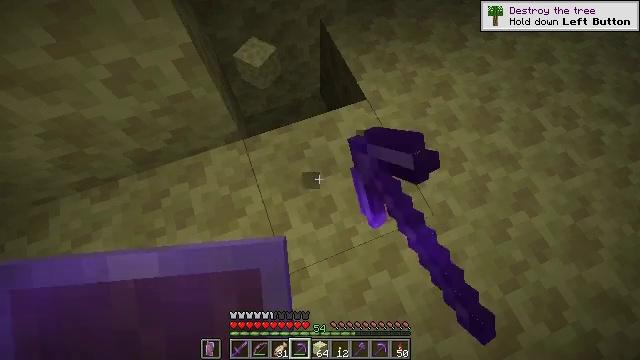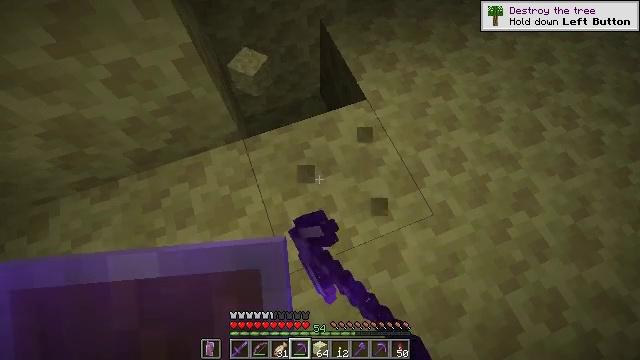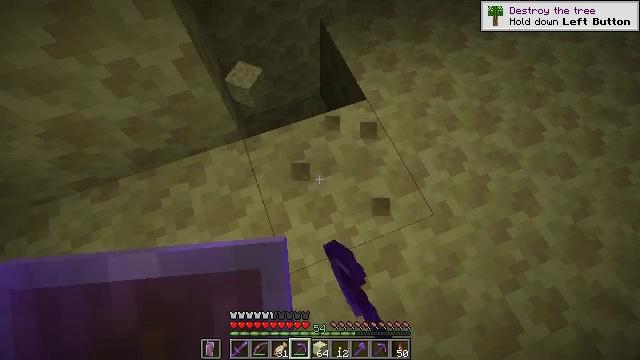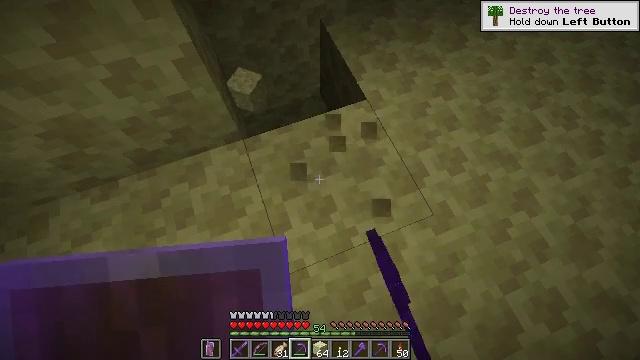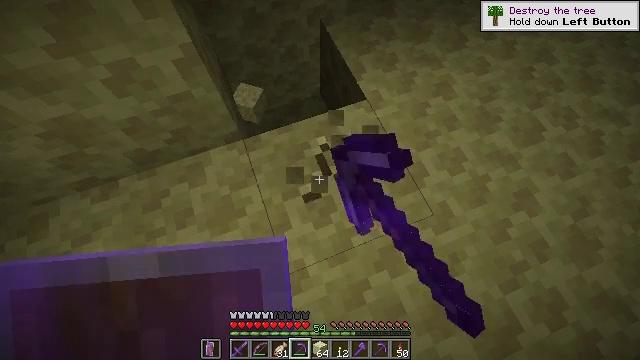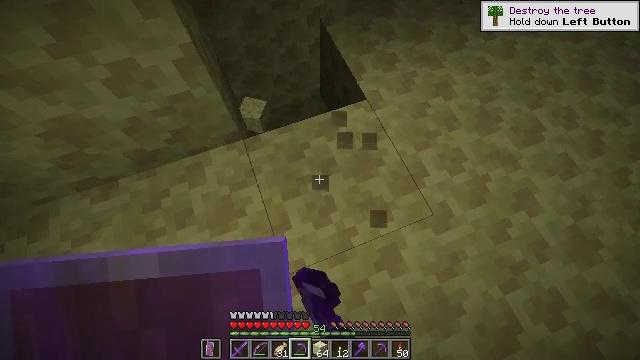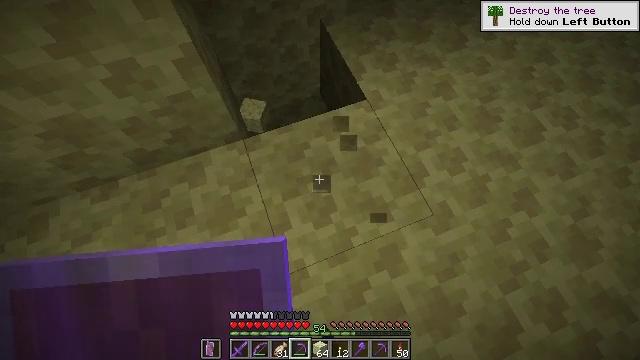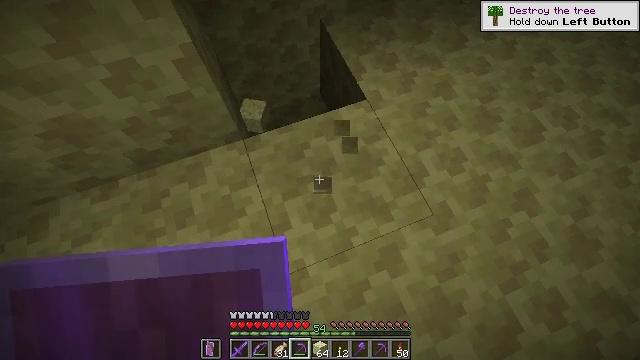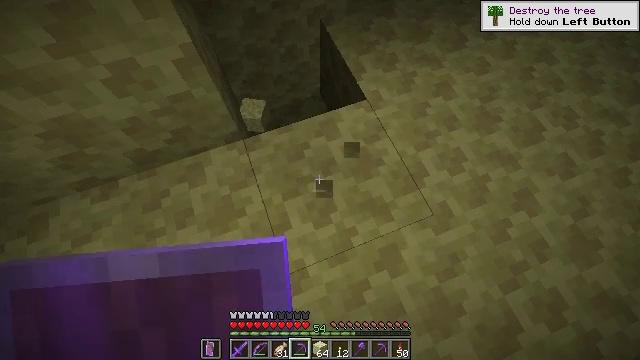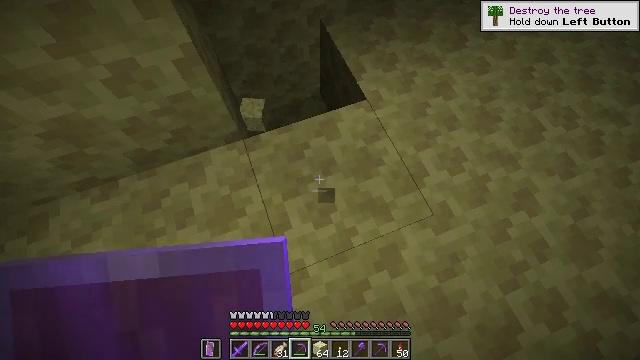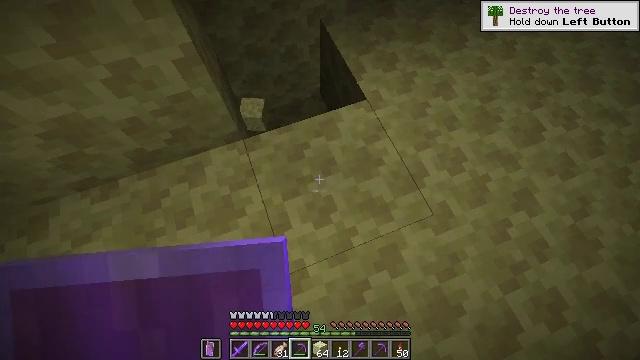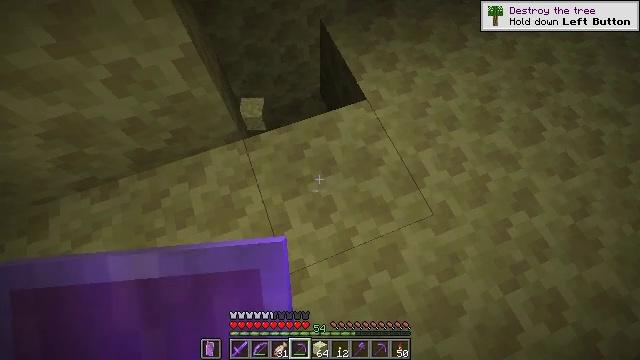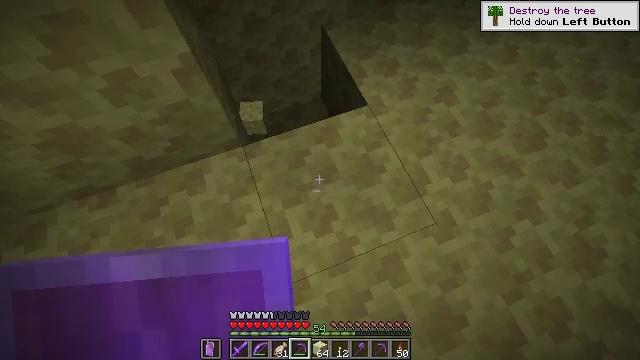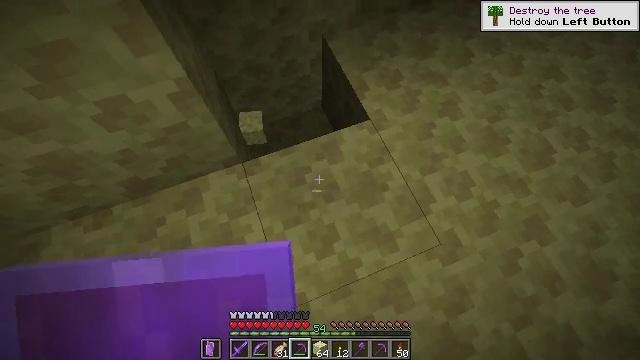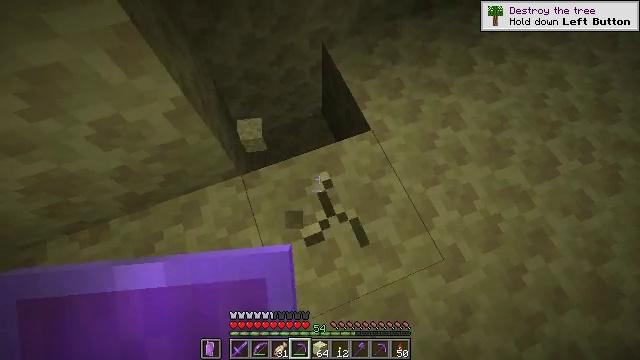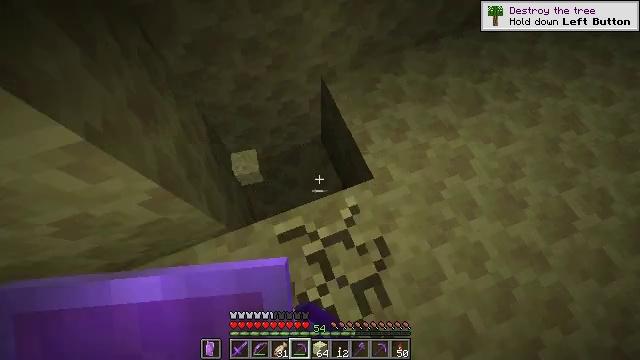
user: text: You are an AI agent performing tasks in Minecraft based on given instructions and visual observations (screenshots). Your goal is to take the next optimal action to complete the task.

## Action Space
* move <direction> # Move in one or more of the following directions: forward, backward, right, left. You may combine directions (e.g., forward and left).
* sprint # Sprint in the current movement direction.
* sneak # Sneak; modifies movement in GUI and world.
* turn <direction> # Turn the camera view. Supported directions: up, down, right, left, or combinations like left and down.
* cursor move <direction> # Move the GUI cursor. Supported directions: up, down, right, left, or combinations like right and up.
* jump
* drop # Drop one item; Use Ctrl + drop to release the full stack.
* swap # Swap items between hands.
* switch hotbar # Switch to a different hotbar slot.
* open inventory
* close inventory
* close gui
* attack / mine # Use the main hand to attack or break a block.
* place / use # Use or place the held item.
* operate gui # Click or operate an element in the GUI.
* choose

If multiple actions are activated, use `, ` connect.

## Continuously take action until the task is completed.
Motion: motion action
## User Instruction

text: Dig the end stone for building materials.
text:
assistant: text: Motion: attack / mine
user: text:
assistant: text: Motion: attack / mine
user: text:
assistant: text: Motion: attack / mine
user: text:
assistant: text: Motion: attack / mine
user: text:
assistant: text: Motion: no_op
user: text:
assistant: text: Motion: no_op
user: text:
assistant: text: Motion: no_op
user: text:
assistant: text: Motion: no_op
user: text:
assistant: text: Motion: no_op
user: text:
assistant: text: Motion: no_op
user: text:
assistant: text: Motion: no_op
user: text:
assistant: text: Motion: move forward
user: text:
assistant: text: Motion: move forward
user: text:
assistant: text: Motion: move forward, attack / mine
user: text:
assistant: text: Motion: move forward, attack / mine
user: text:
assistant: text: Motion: move forward, turn right and down, attack / mine
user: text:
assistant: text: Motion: turn right and down, attack / mine
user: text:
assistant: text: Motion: turn right and down
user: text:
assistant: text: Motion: turn right
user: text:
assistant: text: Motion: turn right and up
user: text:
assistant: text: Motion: turn right
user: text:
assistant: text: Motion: no_op
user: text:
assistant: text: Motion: turn right
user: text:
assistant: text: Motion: move left, turn right and up
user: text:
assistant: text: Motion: move left, turn right and up
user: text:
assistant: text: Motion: move left, turn right and up
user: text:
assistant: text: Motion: turn left and up
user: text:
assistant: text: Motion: turn left and up
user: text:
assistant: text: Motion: turn left and up
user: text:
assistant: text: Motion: no_op